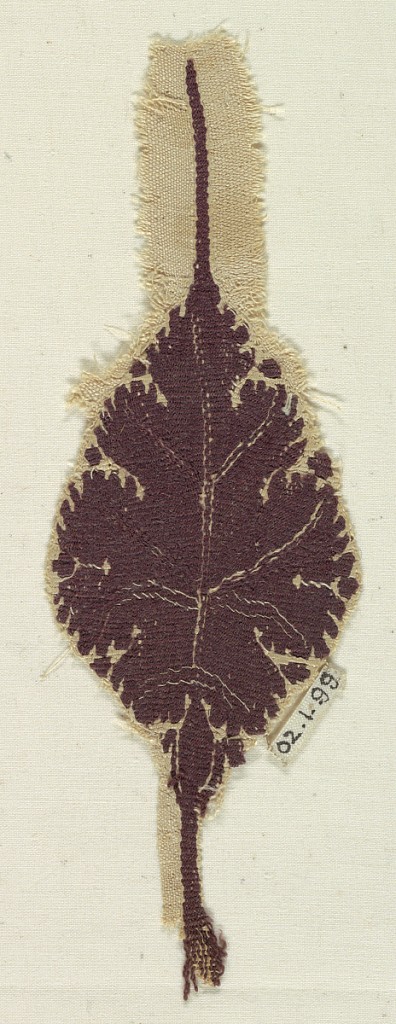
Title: Ornament
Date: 3rd–4th century
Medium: warp: S-spun linen; wefts: S-spun linen, S-spun wool Technique: plain weave with discontinuous weft (slit tapestry) with supplementary weft wrapping Label: plain woven linen inwoven with wool slit tapestry
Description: leaf with stem rising out of the top and thebottom